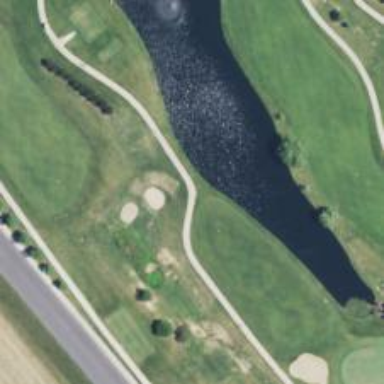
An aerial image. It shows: Service road designated as golf cart path.